Question: I've a C file and a Objective C file.
Namely, C file being : 'CB.m' and 'CB.h'
'CB.m' contains a c function : 'callIncomings()'. This function has to be a C function because, it is a callback function.
the Objective C files are, 'ViewController.h/.xib/.m' and 'IncomingCall.h/.m/.xib'.
Now,
I've declared the following in ViewController.h
'''
static ViewController* varViewController;
'''
in 'viewDidLoad', I assign :
'''
varViewController = self;
'''
and I've the following code in 'CB.m'
'''
#include <stdio.h>
#import "ViewController.h"
#import "IncomingCall.h"
int callIncomings(int a, char* b)
{
IncomingCall *obj = [[IncomingCall alloc]initWithNibName:@"IncomingCall" bundle:nil];
//NSString *temp =
//NSString* string =
obj.tempAddress = [NSString stringWithFormat:@"%s" , b];
[obj setModalTransitionStyle:UIModalTransitionStylePartialCurl];
[varViewController presentModalViewController:obj animated:YES];
[obj release];
return 1;
}
'''
This function is called in :
'''
- (IBAction)DemoCall:(id)sender {
callIncomings(1, "from C file");
}
'''
The project builds fine, but the view 'IncomingCall()' is not getting displayed.
any ideas why??
EDIT : Also, I wanted to know, if I wanted to generalise the C function and load some different view say ABCD.view or IncomingCall view, how can I generalise this function.
EDIT 2 : This question can be a continuity from here : <URL>
Some Clarifications :
When I put the callIncoming function in the viewcontroller.m file, it worked fine. But now I want to place it separately, in another file and hence the CB.m file.
So that answers your doubt about varViewController. The DemoCall function is in the ViewController file, if you notice its a IBAction, so yes, the function IncomingCall is definitely getting called.
Inputs : Yes, like someone pointed out, its true, the varViewController seems to be NULL. Now what??!! Where am I going wrong?? .
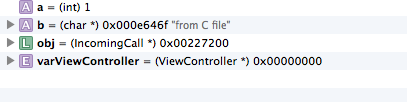
Answer: The issue is with the declaration of:
'''
static ViewController* varViewController;
'''
in 'ViewController.h'.
The 'static' keyword means that the variable will be created (it has internal linkage) in every source file that includes that header file. Therefore the 'varViewController' that is used in 'CB.m' is a (uninitialized) pointer to the actual one in 'ViewController.m'.
Correct this error with:
'''
extern ViewController* varViewController;
'''
(and make sure it's not defined as 'static' within 'ViewController.m', else you'll get a link failure).